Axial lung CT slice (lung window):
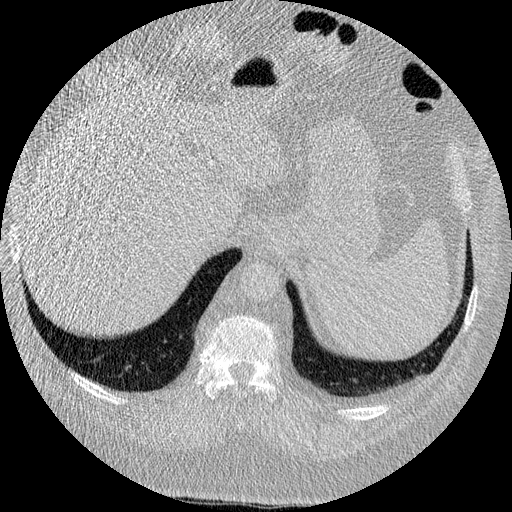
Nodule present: no